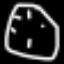
Label: clock